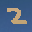
Label: 2